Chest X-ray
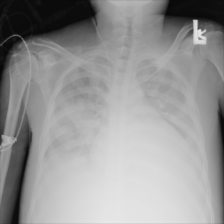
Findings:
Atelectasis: negative
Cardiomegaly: negative
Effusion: negative
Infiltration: positive
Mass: negative
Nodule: negative
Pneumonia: negative
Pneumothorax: negative
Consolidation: negative
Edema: negative
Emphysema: negative
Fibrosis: negative
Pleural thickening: negative
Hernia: negative